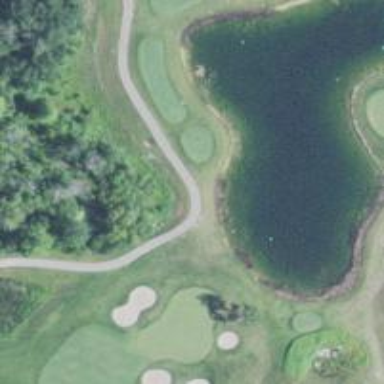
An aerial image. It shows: Path for both road and golf.